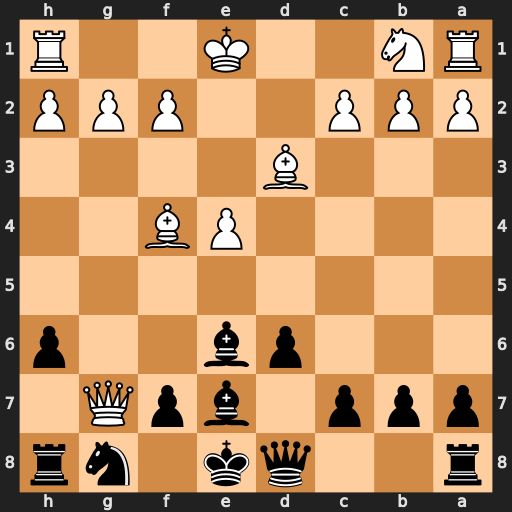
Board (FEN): r2qk1nr/ppp1bpQ1/3pb2p/8/4PB2/3B4/PPP2PPP/RN2K2R
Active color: b
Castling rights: KQkq
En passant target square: -
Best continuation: Bf6 Qg3 Bxb2